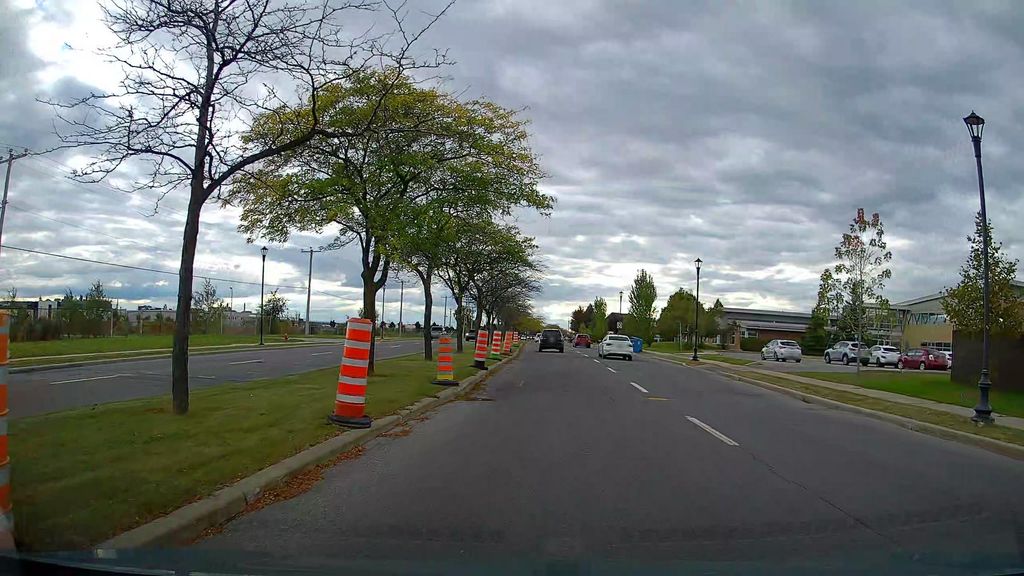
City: montreal